Question: I got that I should use function 'slice' or is it not so? Simply, I don't get how is 'V' used if I have function for z?

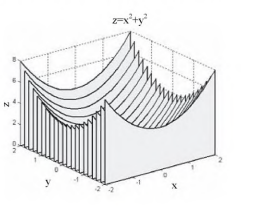
Answer: I do not think there is a built-in function to draw such a plot, and the 'slice' function is definitely not for that. However, you can achieve the desired result by drawing several separate patches using <URL>:
> plots one or more filled polygonal regions using the elements of X and
Y as the coordinates for each vertex. patch connects the vertices in
the order that you specify them. To create one polygon, specify X and
Y as vectors.
'''
nS = 19; % number of slices
ygv = linspace(-2, 2, nS); % position of slices on Y axis
xgv = linspace(-2, 2, 100); % position of points on each curve
[X, Y] = meshgrid(xgv, ygv);
Z = X.^2+Y.^2;
% adding two points with z=0 at both ends of each curve
X = [X(:, 1), X, X(:, end)];
Y = [Y(:, 1), Y, Y(:, end)];
Z = [zeros(nS, 1), Z, zeros(nS, 1)];
patch('Xdata', X', 'Ydata', Y', 'Zdata', Z', 'facecolor', [1 1 1]*0.9);
xlabel('x'), ylabel('y'), zlabel('z')
title('z=x^2+y^2')
grid on
view(3)
'''
<URL>